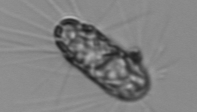
Label: Corethron_hystrix